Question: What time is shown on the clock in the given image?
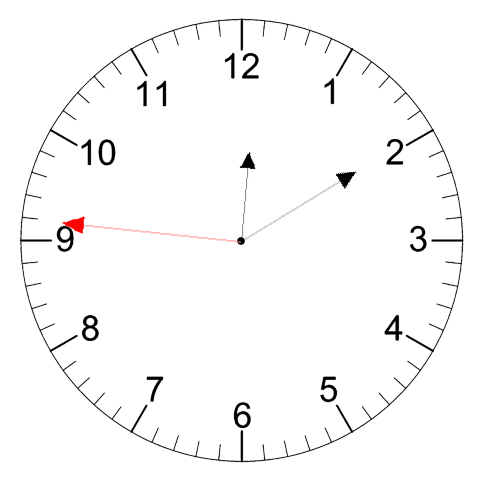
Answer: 12:09:46